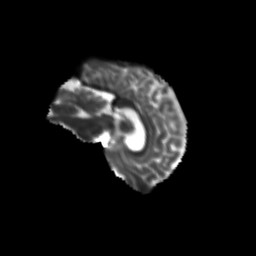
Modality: T2w
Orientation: sagittal
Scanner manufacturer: siemens
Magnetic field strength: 3 T
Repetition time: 9.2 s
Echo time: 0.084 s